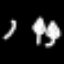
Label: leaf